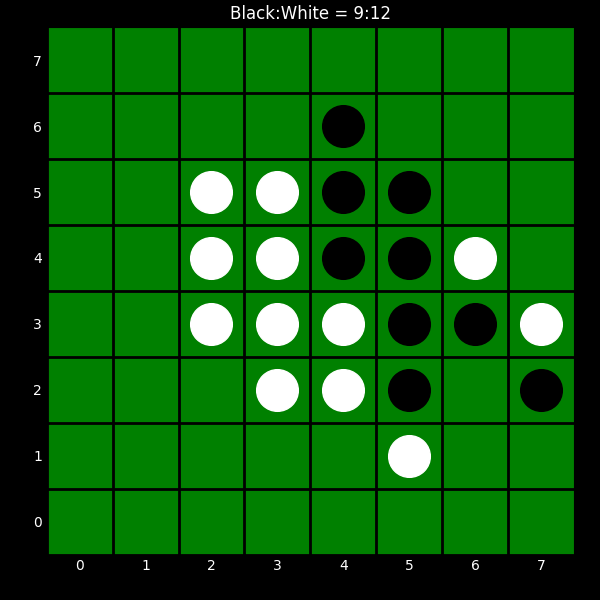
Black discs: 9
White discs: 12